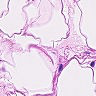
Metastatic tissue present: no